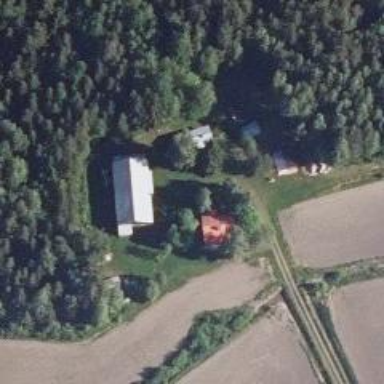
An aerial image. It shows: Farm.